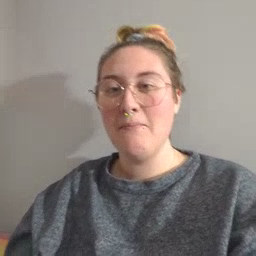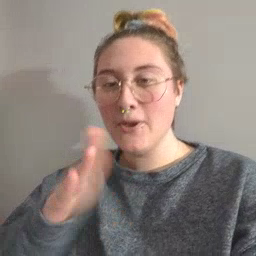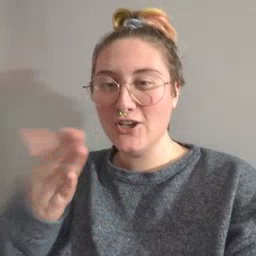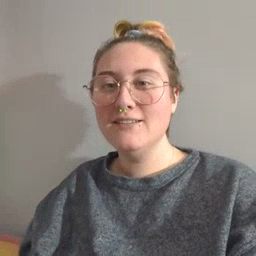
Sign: book